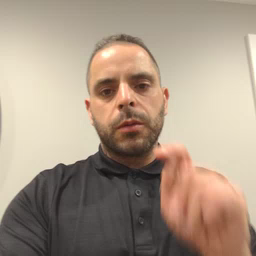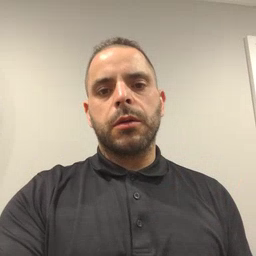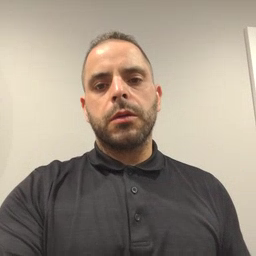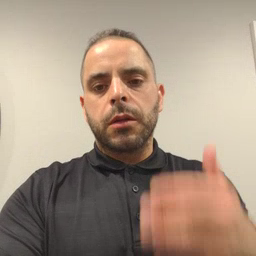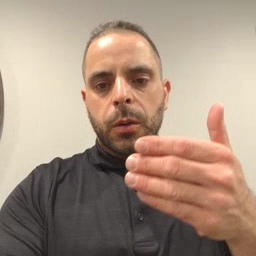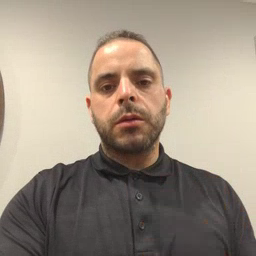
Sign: close